Field crop: tomato
Growth stage: 1
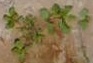
Species: portulaca